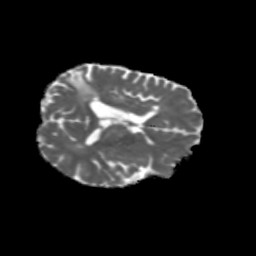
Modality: MD
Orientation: axial
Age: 50
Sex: female
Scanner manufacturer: siemens
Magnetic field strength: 3 T
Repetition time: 5.47 s
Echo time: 0.0854 s